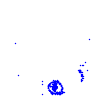
Particle: electron